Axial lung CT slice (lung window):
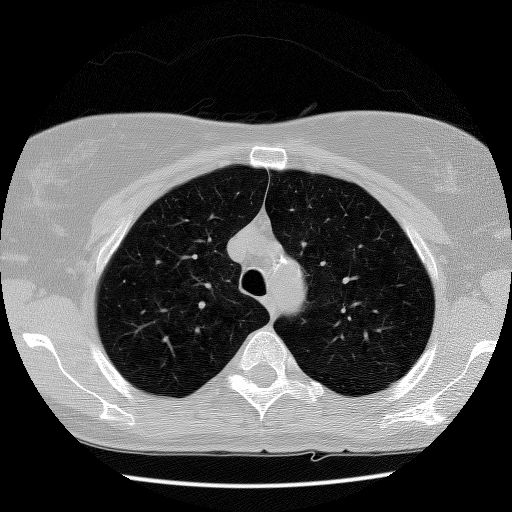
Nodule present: no